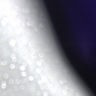
Metastatic tissue present: no